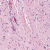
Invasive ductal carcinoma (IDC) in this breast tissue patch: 0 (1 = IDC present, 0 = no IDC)